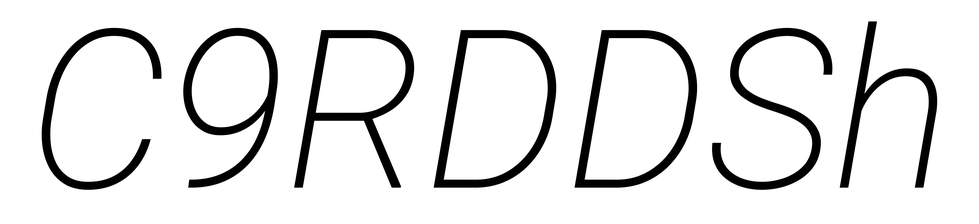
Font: Roboto-Italic_ExtraLight_Italic